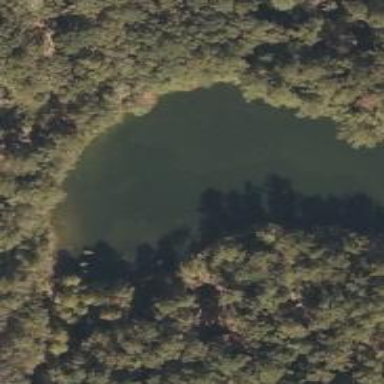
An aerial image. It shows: Lake with natural water.